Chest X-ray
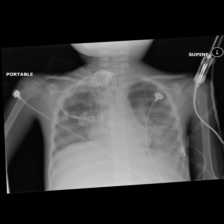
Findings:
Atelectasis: negative
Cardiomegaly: negative
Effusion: negative
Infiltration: positive
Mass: negative
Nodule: negative
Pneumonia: negative
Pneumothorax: negative
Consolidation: negative
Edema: negative
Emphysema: negative
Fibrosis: negative
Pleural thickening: negative
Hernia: negative